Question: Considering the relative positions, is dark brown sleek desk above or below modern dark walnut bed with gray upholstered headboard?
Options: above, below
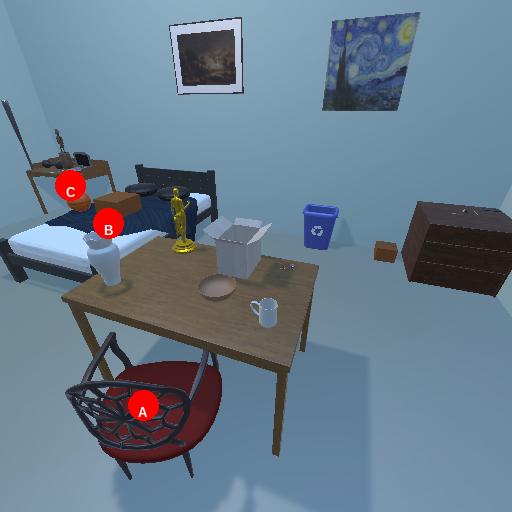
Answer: above